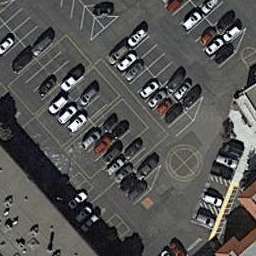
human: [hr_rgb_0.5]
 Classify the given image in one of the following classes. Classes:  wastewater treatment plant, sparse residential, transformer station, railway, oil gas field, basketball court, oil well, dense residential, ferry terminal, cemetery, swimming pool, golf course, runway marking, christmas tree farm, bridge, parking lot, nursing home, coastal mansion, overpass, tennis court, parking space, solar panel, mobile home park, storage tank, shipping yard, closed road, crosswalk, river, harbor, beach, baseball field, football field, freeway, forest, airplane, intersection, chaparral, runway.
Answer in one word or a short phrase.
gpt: parking lot